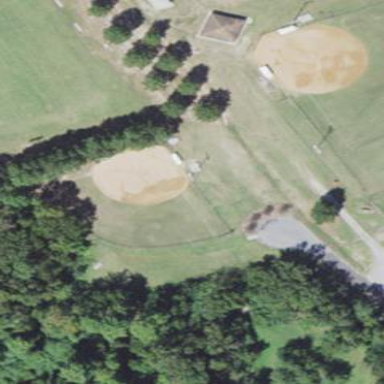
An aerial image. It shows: Baseball pitch for leisure land.